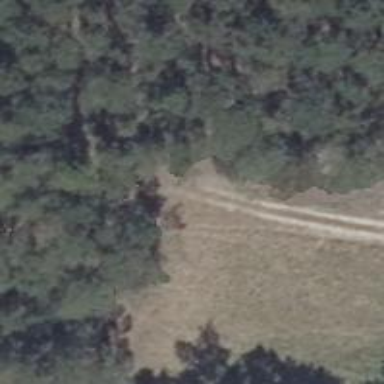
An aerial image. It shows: Grassy track road with grade 4 track type.